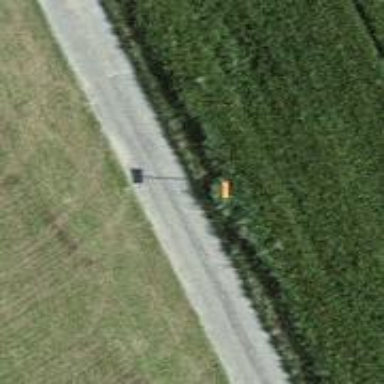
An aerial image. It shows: Pole with roof cover.